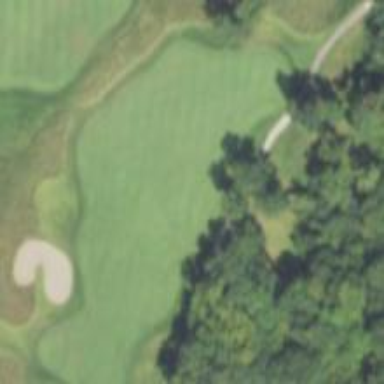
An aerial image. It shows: Grassy area designated as golf fairway.